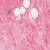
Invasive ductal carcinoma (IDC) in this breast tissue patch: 0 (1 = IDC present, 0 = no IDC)